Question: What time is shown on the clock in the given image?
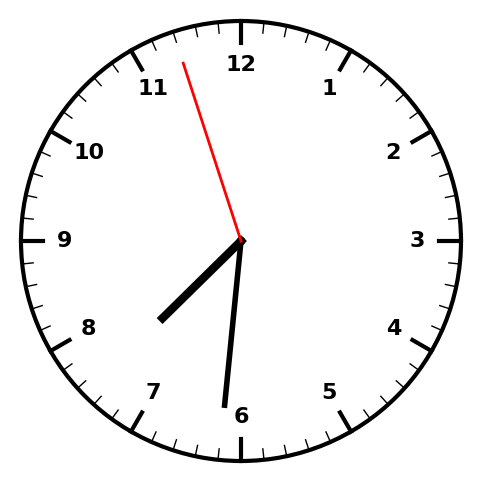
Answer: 07:30:57